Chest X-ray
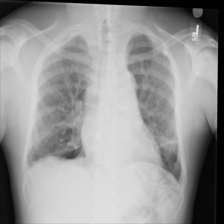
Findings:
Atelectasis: negative
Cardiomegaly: negative
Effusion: negative
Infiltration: negative
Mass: negative
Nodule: negative
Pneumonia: negative
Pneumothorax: negative
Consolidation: negative
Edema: negative
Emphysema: negative
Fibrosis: positive
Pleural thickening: negative
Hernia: negative